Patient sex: F
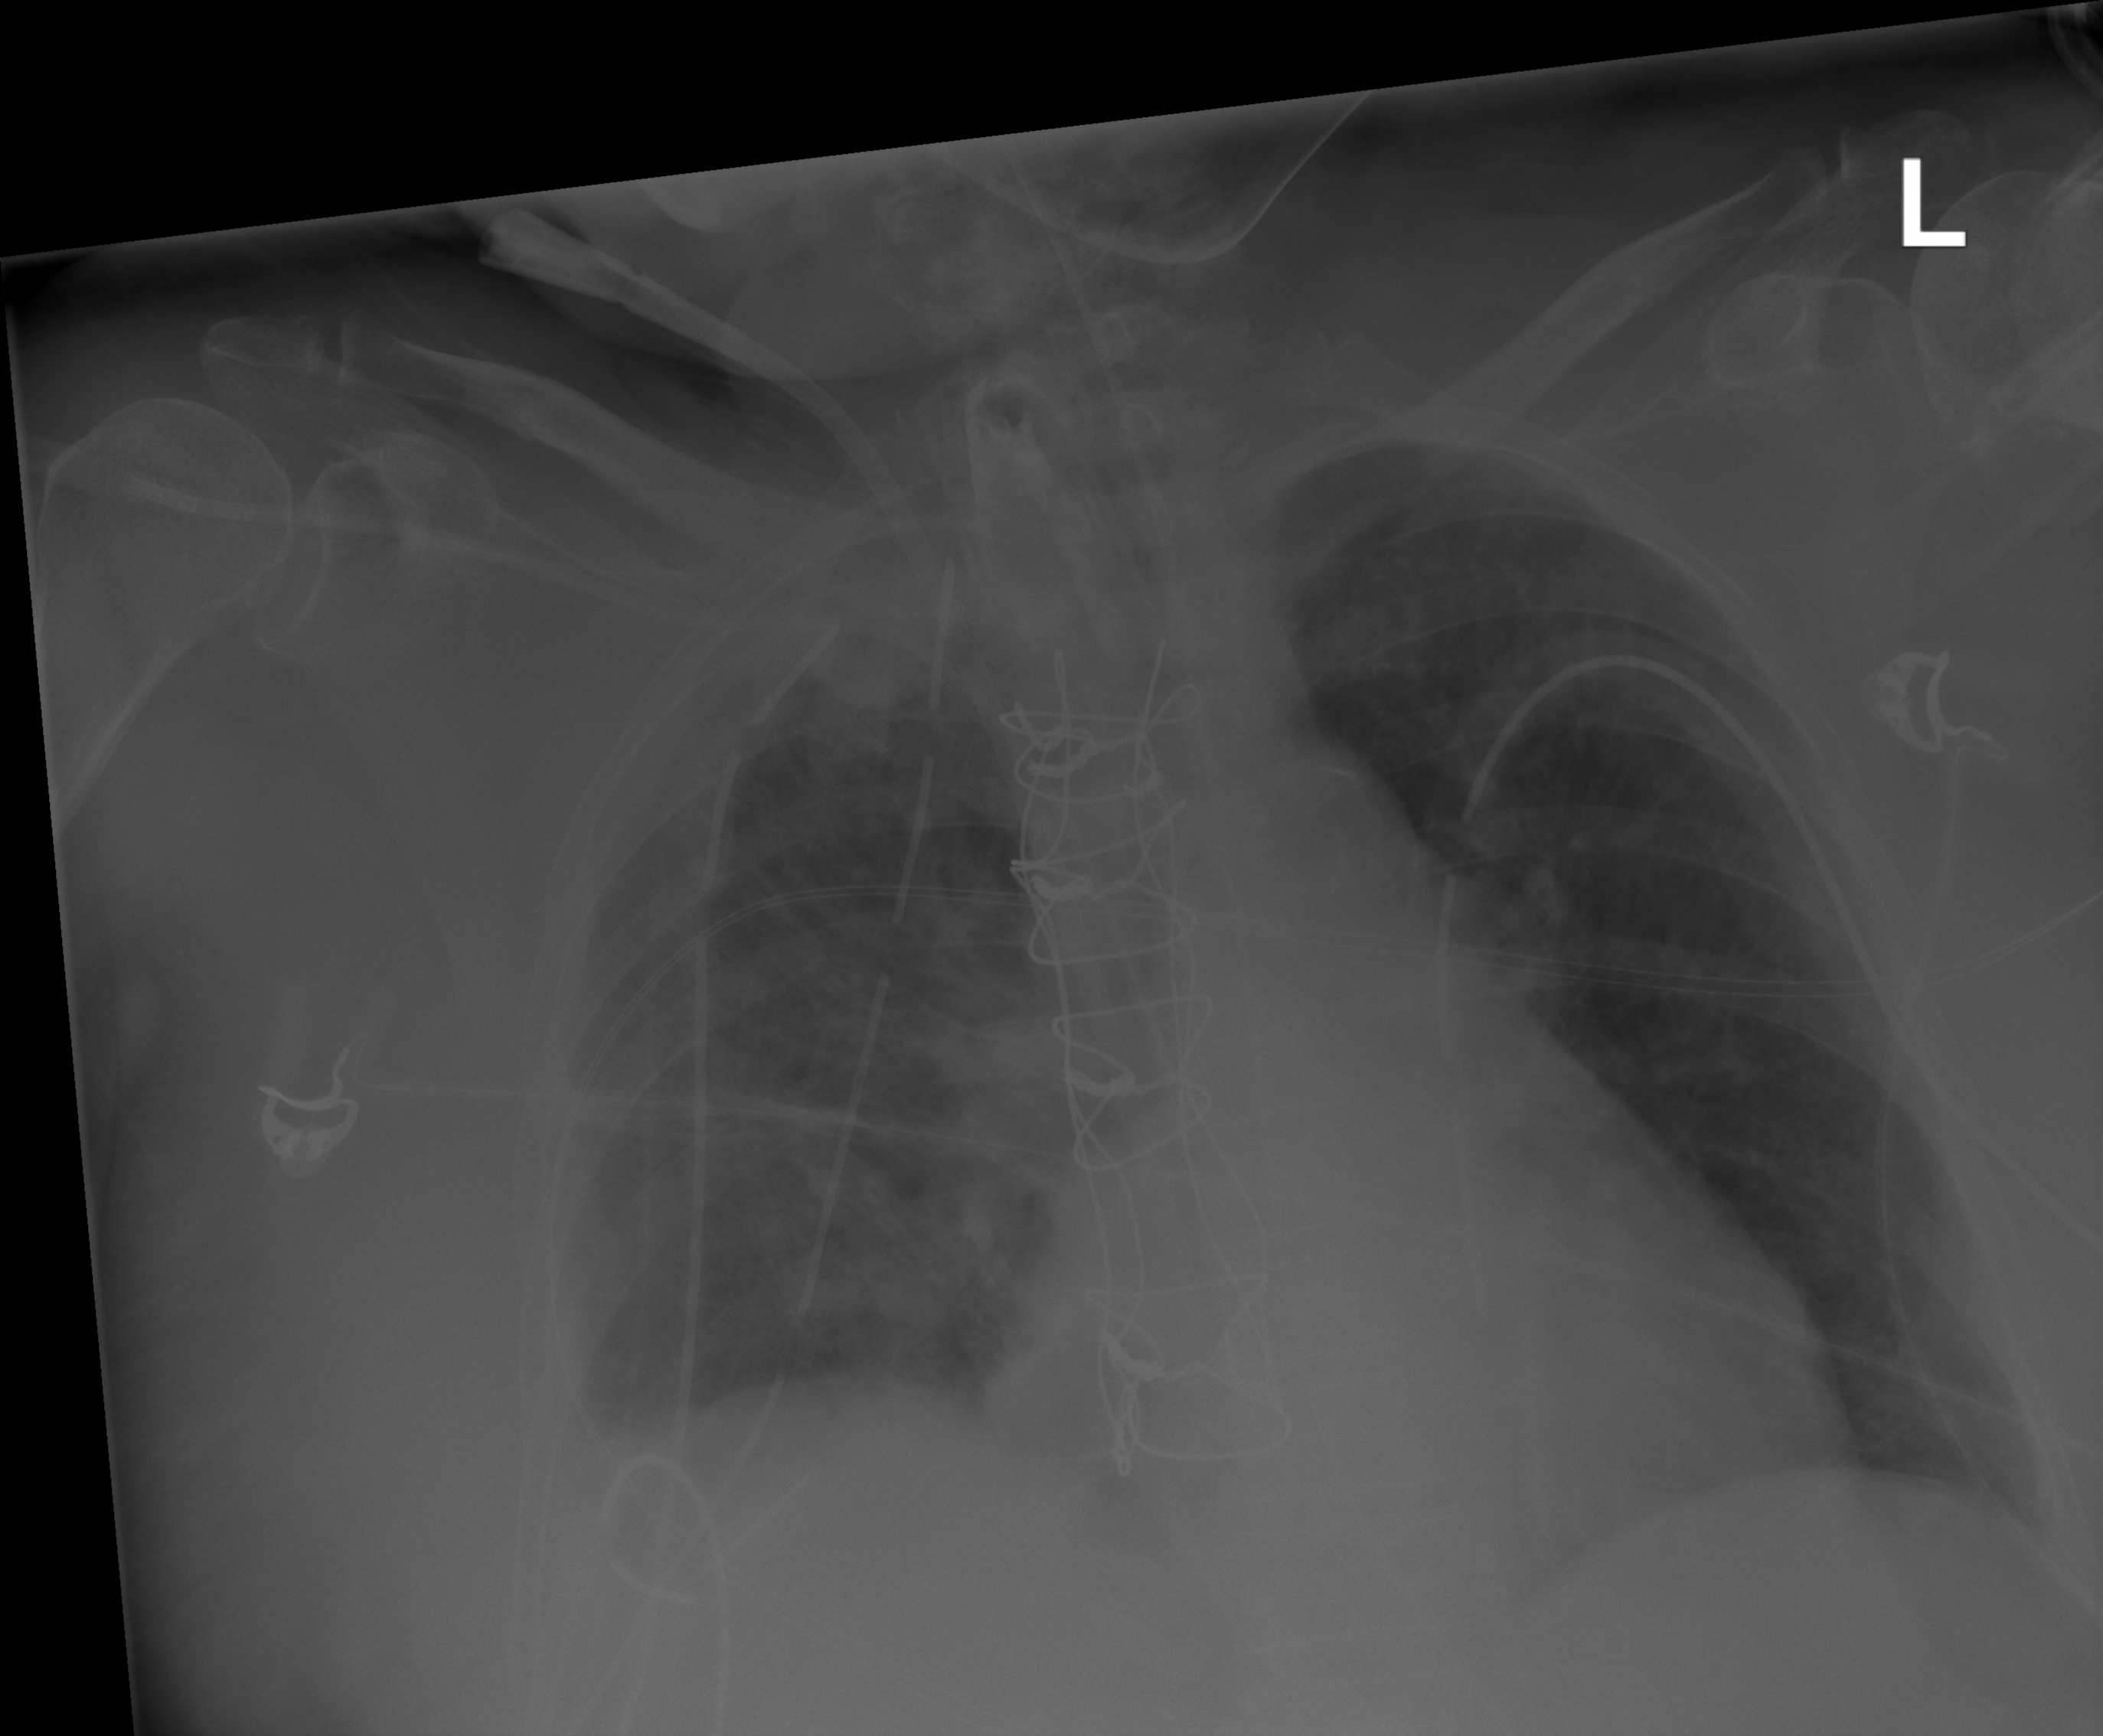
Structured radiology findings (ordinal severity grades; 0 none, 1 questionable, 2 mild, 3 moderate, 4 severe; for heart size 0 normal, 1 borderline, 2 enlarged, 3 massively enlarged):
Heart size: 1
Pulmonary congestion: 0
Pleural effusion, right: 2
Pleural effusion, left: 0
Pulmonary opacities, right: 0
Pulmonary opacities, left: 0
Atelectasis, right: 2
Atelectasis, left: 0